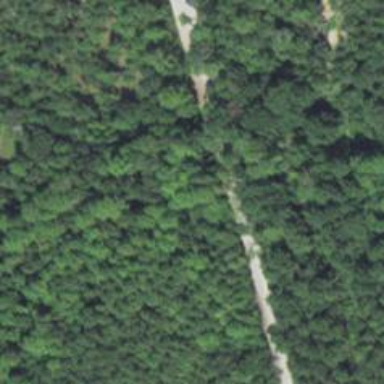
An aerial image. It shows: Culvert tunnel.